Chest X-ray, PA view. Patient: 42 years old, sex M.
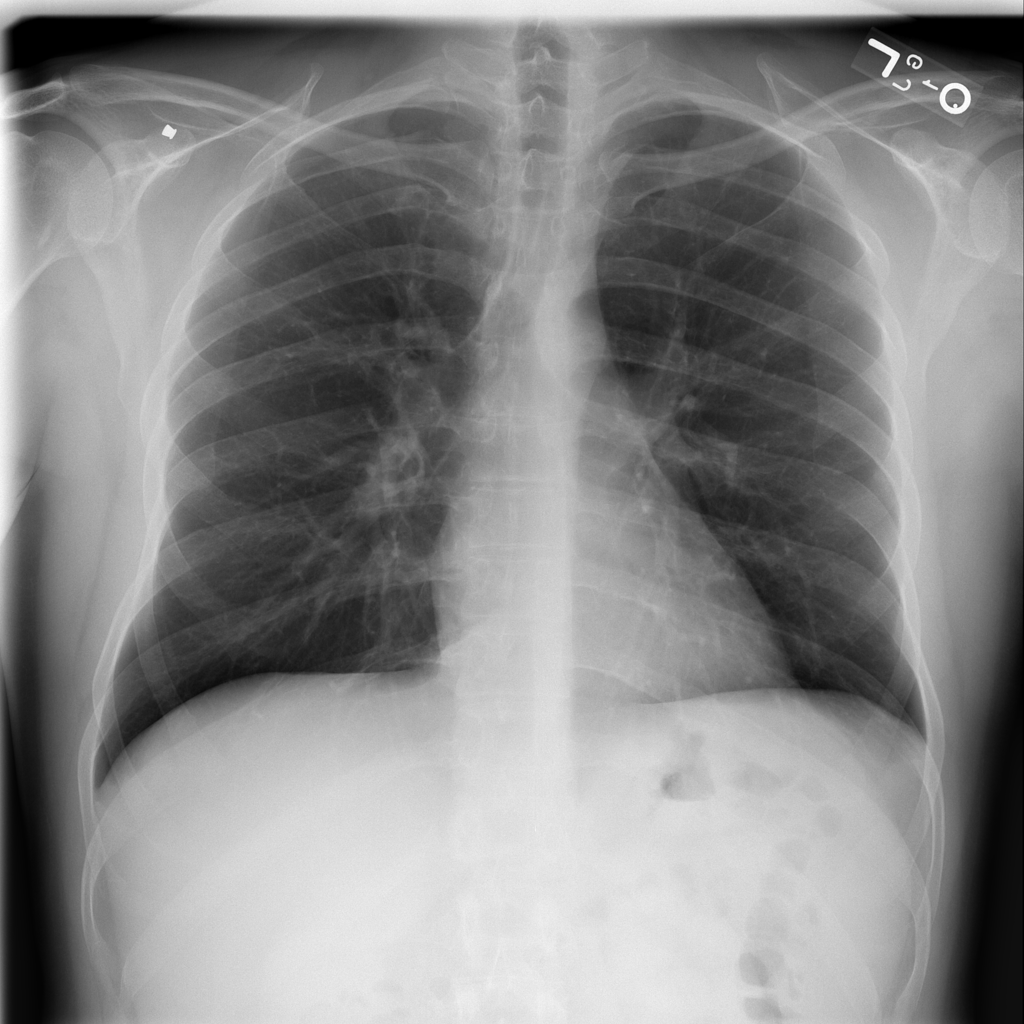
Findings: No Finding